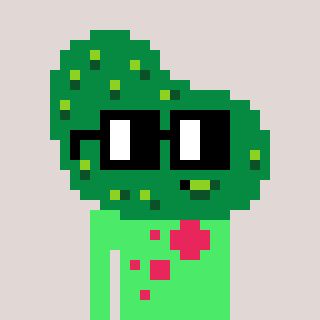
a pixel art character with square black glasses, a pickle-shaped head and a teal-colored body on a warm background